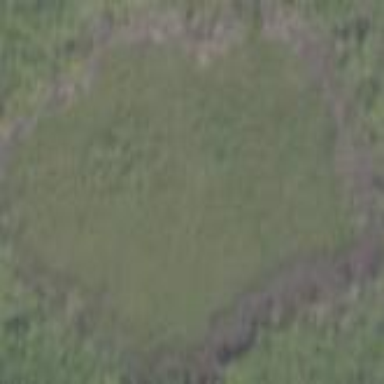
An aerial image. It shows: Reedbed wetland area.